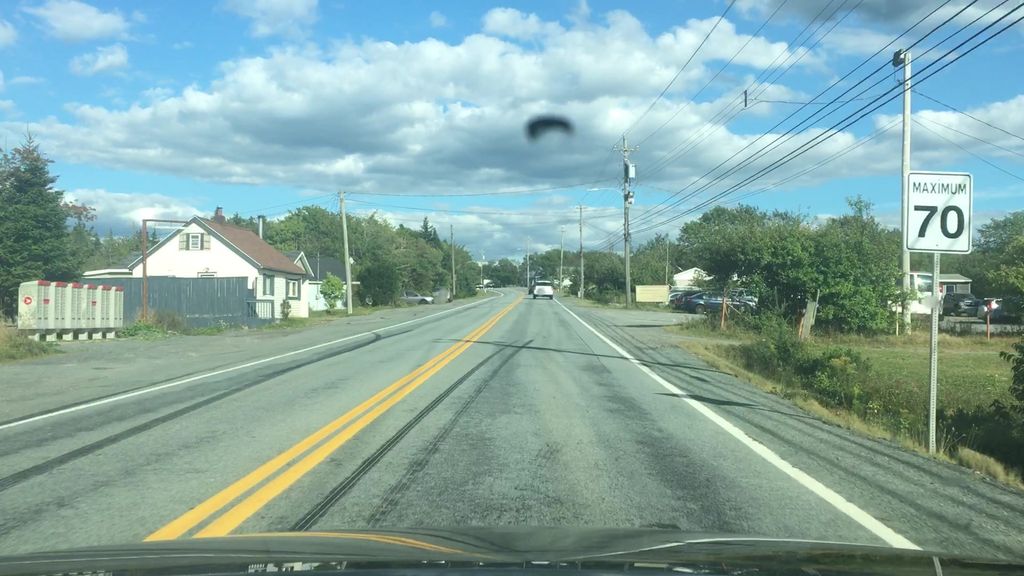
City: halifax